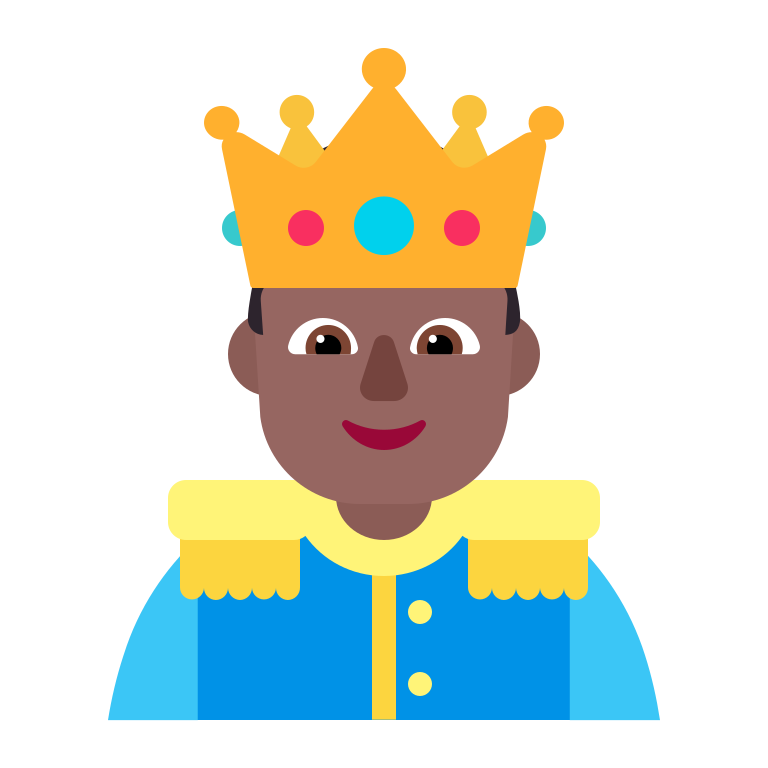
prince flat  dark